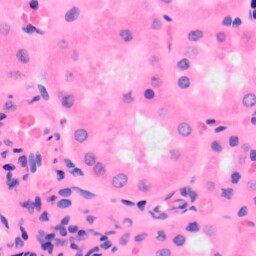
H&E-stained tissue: Kidney